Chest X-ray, PA view. Patient: 37 years old, sex M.
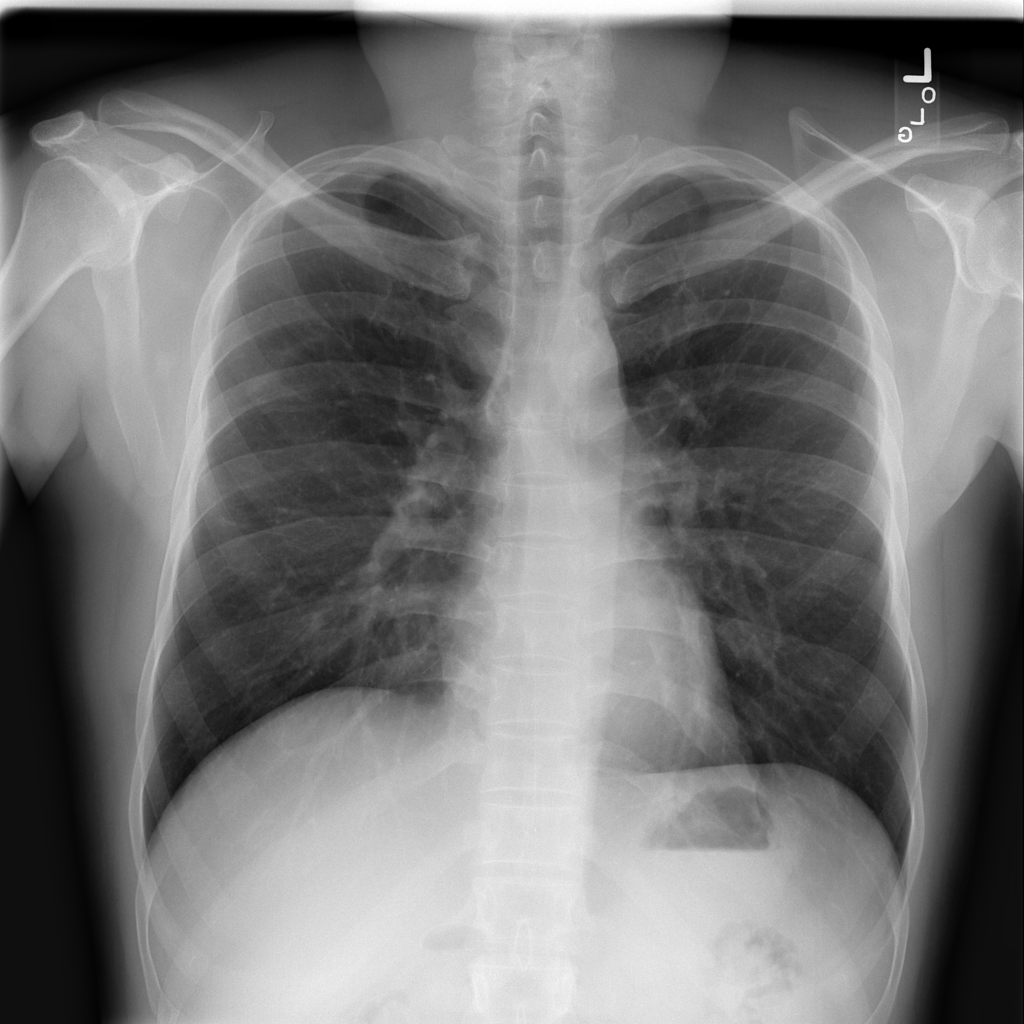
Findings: No Finding